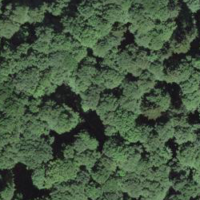
EUNIS habitat code: 41
Species observed at this site:
Petasites albus